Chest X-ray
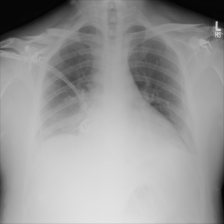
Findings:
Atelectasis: positive
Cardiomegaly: negative
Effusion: negative
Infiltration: negative
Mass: negative
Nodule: negative
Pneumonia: negative
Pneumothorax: negative
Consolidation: negative
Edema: negative
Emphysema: negative
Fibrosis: negative
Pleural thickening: negative
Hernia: negative